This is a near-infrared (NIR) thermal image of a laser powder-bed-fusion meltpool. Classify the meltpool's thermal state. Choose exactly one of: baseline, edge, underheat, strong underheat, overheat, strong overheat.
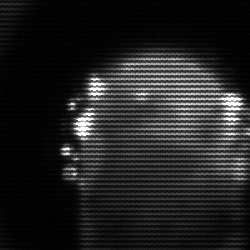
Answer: baseline